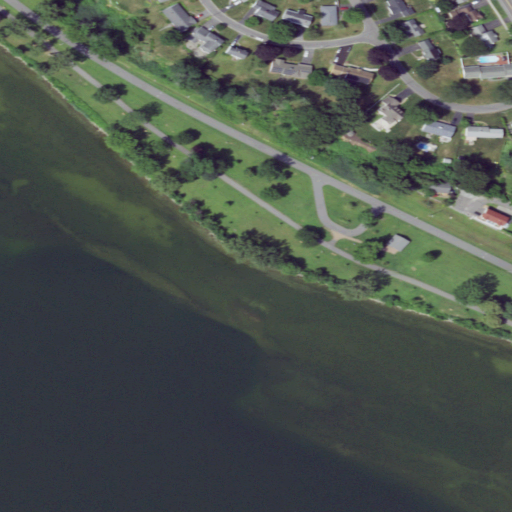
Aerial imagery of cape in New York named Hiawatha Point containing open water, low intensity development, open development, pasture, barren land, woody wetlands, medium intensity development, and herbaceous wetlands